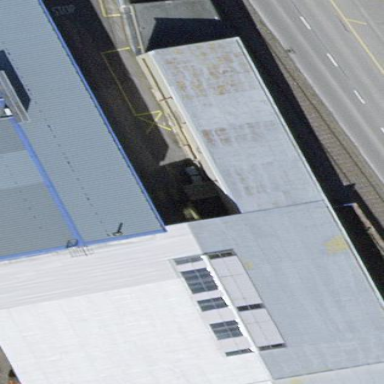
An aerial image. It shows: Industrial building.